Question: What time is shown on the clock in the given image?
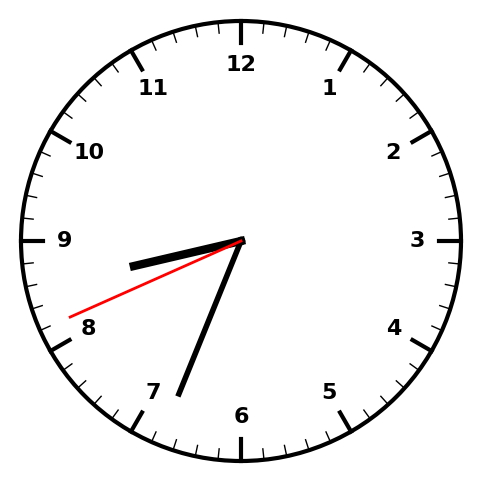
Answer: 08:33:41